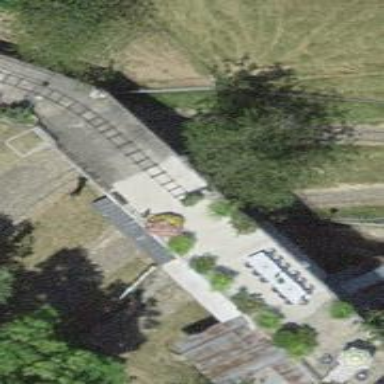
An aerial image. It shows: Preserved railway spur.